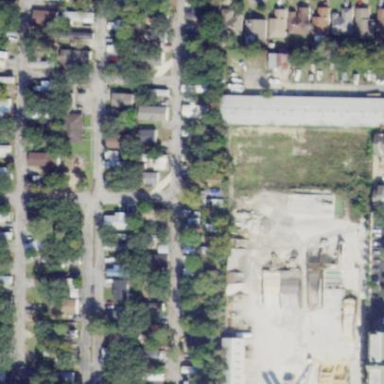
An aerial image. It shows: Residential area designated as trailer park.